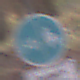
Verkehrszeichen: GetrennterRadUndGehwegRadwegLinks
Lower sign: BesondereFahrzeugeUndTransportgueter7
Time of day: Midday
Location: Outdoor (Nature)
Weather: Overcast
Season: Autumn
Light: Natural